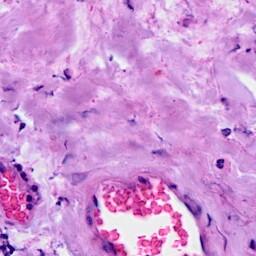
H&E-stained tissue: Breast